Aerial crown-view tile of a tropical tree (Barro Colorado Island, Panama), acquired 20240918:
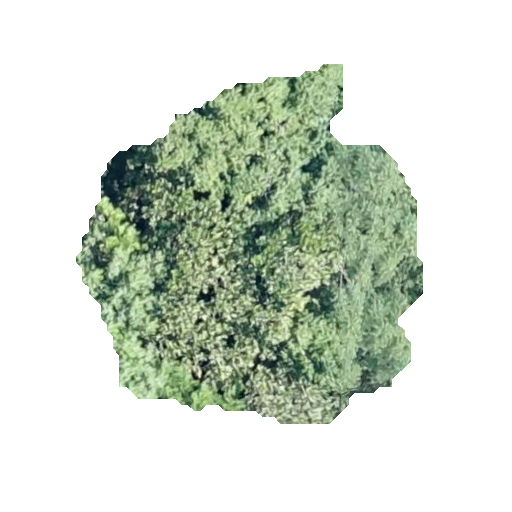
Species: Anacardium excelsum
GBIF accepted scientific name: Anacardium excelsum
Crown area: 138.973 m²